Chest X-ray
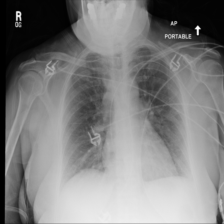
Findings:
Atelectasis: negative
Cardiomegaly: negative
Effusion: negative
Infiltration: positive
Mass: negative
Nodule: negative
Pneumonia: negative
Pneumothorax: negative
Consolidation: negative
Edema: negative
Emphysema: negative
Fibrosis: negative
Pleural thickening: negative
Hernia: negative